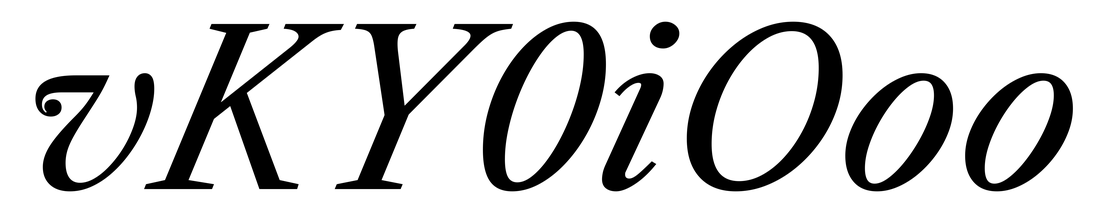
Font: LibreCaslonText-Italic_Italic